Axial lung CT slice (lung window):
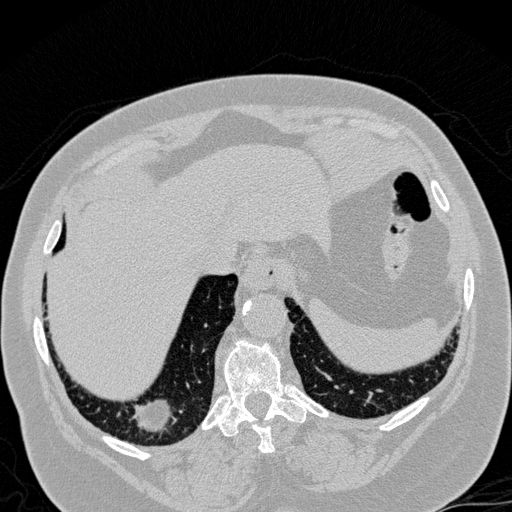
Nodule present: no